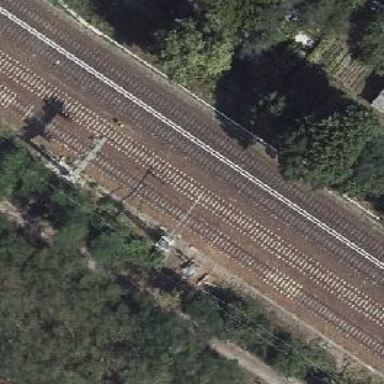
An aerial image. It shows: Milestone along the railway with catenary mast.